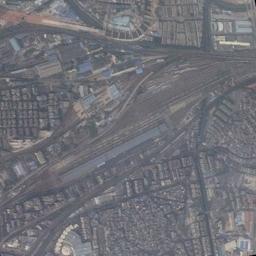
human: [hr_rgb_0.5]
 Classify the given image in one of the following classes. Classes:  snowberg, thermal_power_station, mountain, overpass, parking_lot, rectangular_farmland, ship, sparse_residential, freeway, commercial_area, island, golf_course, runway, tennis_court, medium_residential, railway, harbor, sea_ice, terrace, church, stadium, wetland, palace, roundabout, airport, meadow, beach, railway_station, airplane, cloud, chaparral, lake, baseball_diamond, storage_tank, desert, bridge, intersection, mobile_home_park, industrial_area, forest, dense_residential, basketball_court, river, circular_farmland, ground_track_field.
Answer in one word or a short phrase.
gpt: railway_station